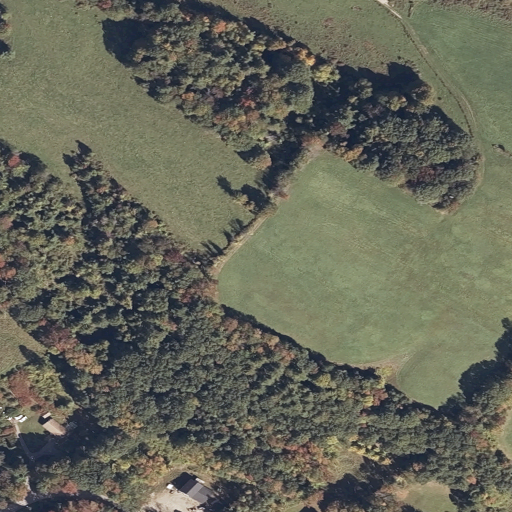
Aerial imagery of mountain in Maine named Beaver Hill containing pasture, mixed forest, deciduous forest, open development, and low intensity development